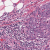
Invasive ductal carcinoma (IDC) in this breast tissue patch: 0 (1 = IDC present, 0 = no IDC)